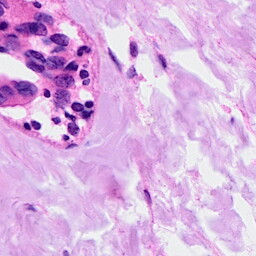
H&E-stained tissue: Breast